Question: My schema is as follows: <URL>

I'm trying to pull unique records using joins. Say 'bob' made a booking on '2013-02-05 13:50:01'
with a booking.id=6. How do I query, join and search for a unique record from the lesson table?
My tables are populated with some data:
'''
mysql> SELECT * from user;
+----+--------+-----------------+
| id | name | email |
+----+--------+-----------------+
| 1 | bob | bob@spam.com |
| 3 | sarah | sj@global.com |
| 4 | phil | pj2@arpanet.com |
| 5 | freda | freda@gmail.com |
| 6 | Sash | s@yahoo.com |
| 7 | Glen | glen@global.com |
| 8 | Walter | w@arpanet.com |
+----+--------+-----------------+
7 rows in set (0.00 sec)
mysql> SELECT * from booking;
+----+---------------------+---------+
| id | date | user_id |
+----+---------------------+---------+
| 1 | 2013-02-08 12:28:24 | 1 |
| 4 | 2013-02-07 12:42:02 | 3 |
| 5 | 2013-02-05 12:42:46 | 4 |
| 6 | 2013-02-05 13:50:01 | 1 |
| 7 | 2013-02-01 13:50:01 | 3 |
| 8 | 2013-02-06 13:50:01 | 3 |
| 9 | 2013-01-29 13:50:01 | 4 |
+----+---------------------+---------+
7 rows in set (0.00 sec)
mysql> select * from lesson;
+----+-----------------------------+---------------------+---------------------+
| id | name | start_time | end_time |
+----+-----------------------------+---------------------+---------------------+
| 2 | CBT course | 2013-02-08 12:35:36 | 2013-02-08 13:35:36 |
| 3 | CBT course | 2013-02-15 11:59:44 | 2013-02-15 12:59:44 |
| 4 | Advanced Motorcyling module | 2013-02-15 12:04:29 | 2013-02-15 13:04:29 |
| 5 | CBT course | 2013-02-15 12:14:27 | 2013-02-15 13:14:27 |
| 6 | ABC course | 2013-02-13 13:28:13 | 2013-02-13 14:28:13 |
| 7 | LKU course | 2013-02-11 13:28:13 | 2013-02-11 14:28:13 |
| 8 | ERT starter course | 2013-02-10 13:28:13 | 2013-02-10 14:28:13 |
+----+-----------------------------+---------------------+---------------------+
7 rows in set (0.00 sec)
'''
My table is defined to reduce redundancy and it's this table that
I'm trying to query (indirectly) in order to return results.
My query looks like:
'''
SELECT * from user as u
JOIN booking AS b ON b.id = u.id
JOIN lesson_booking AS lb ON b.id = lb.booking_id
JOIN lesson AS l ON lb.lesson_id = l.id
WHERE u.name = 'bob';
Empty set (0.00 sec)
'''
but this returns no results. I'm pretty basic with MySQL and so was looking for some examples
of how I might query this schema really.
If you could provide me with several (three would do - different) examples of how I might query this data set
then that would be an education - I hope!
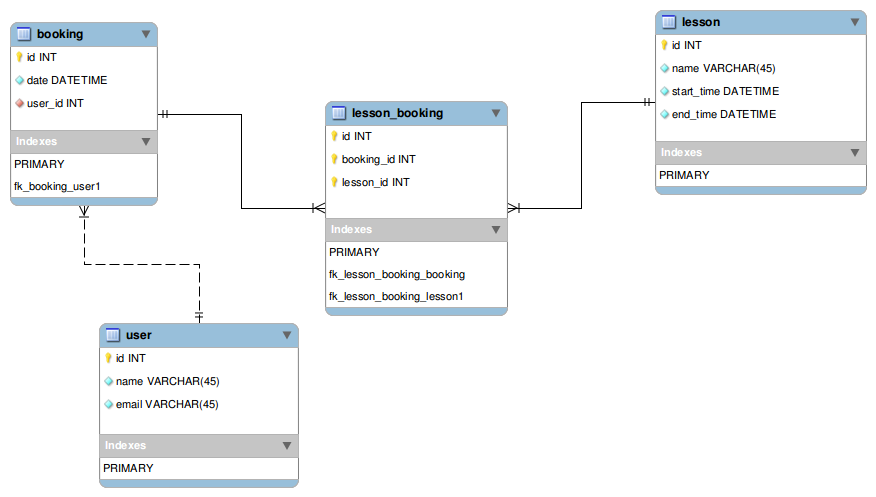
Answer: You were close -- look at your join on booking -- use user_id instead of id. It shouldn't be b.id = u.id (this joins your userid to your bookingid), but rather b.user_id = u.id:
'''
SELECT *
FROM user as u
JOIN booking AS b ON b.user_id = u.id
JOIN lesson_booking AS lb ON b.id = lb.booking_id
JOIN lesson AS l ON lb.lesson_id = l.id
WHERE u.name = 'bob';
'''
Good luck.